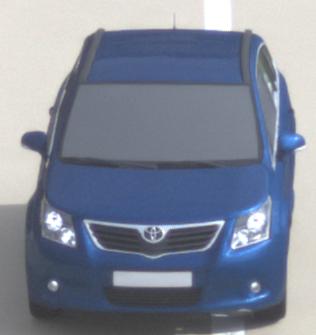
Make: Toyota
Model: Avensis 1.6
Detailed model: Avensis (T27) Notch Back
Model produced from: 2009/01
Model produced until: 2010/08
Doors: 4
Color: blue
Road condition: dry road
Daytime: morning or afternoon
Contrast: low contrast